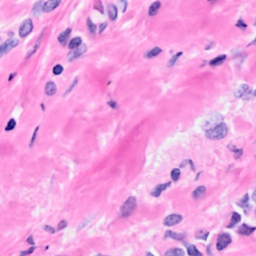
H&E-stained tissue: Breast